Question: Why does the amount differ when I convert bytes to Megabytes?
You have to multiply the amount by 1000 000 again. I thought the conversion automatically does that for you?

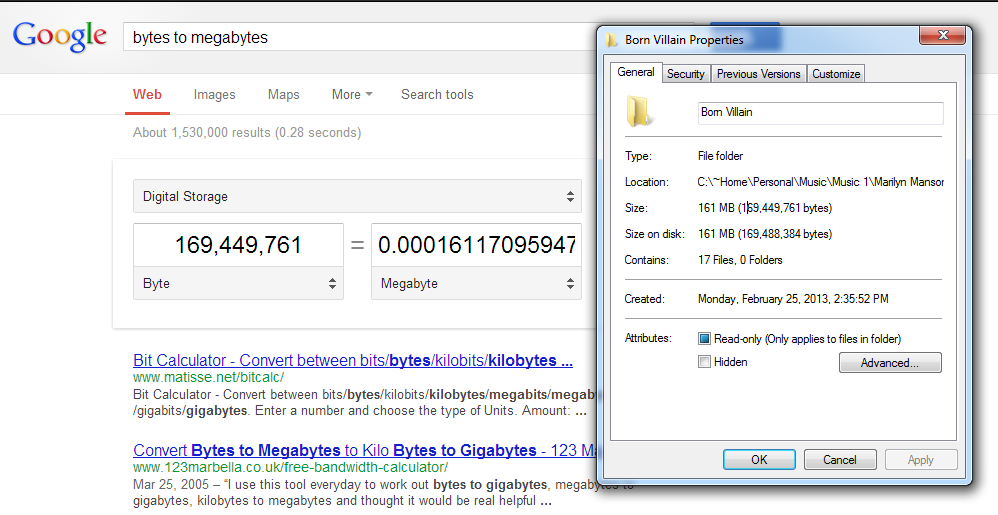
Answer: It seems to work fine for me:

You may want to try it without writing any commas on the left-hand side (where you input the bytes). I believe that some locales (i.e. US English; correct me if I'm wrong) use commas as the decimal separator (like we use period in the US), which might be confusing Google's converter (it might think you typed 169 bytes plus almost one half).